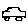
Label: car